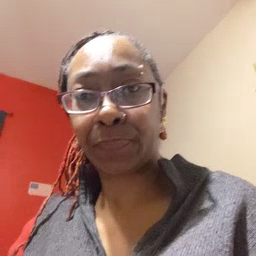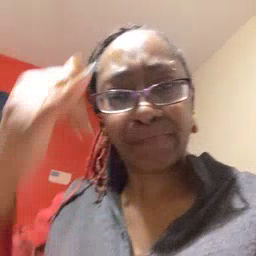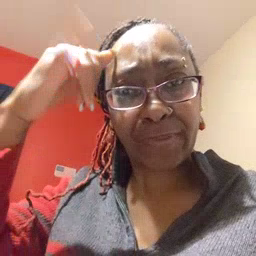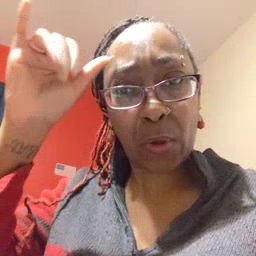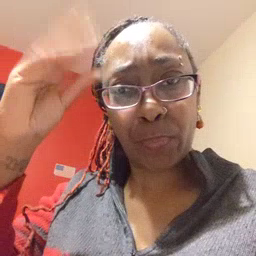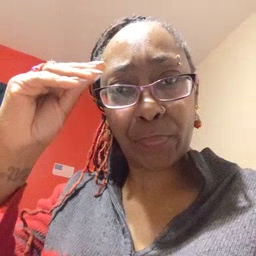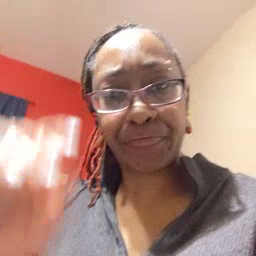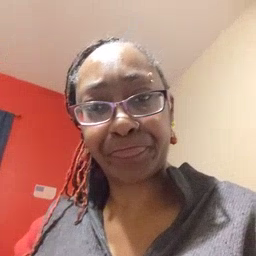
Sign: cowboy